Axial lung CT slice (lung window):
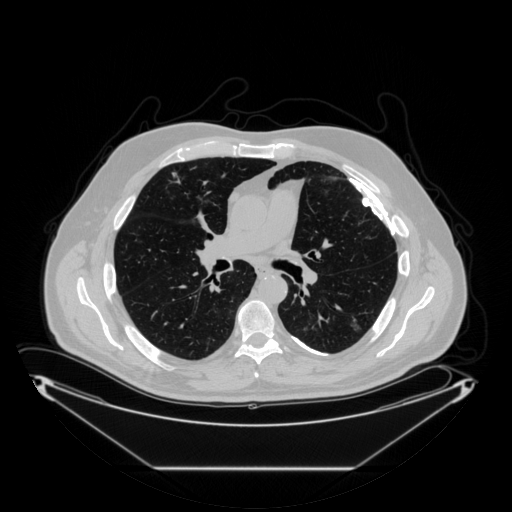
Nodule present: yes
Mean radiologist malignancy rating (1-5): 2.5